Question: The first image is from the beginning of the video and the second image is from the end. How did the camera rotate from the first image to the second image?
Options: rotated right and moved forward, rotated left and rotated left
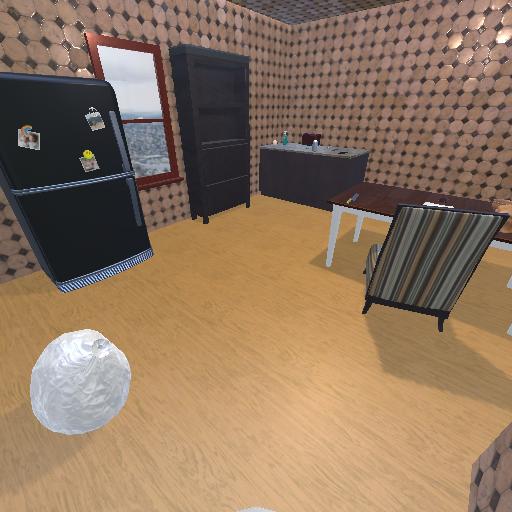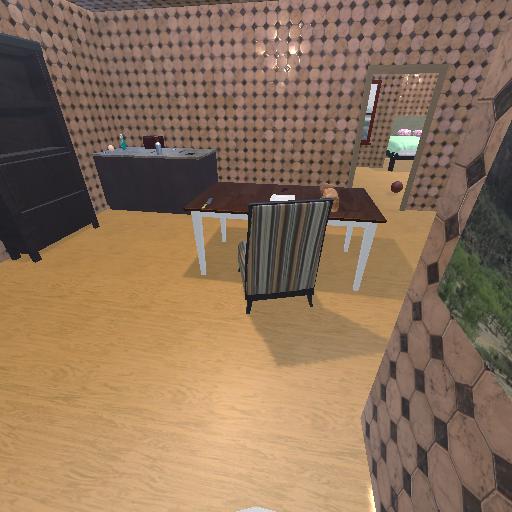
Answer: rotated right and moved forward